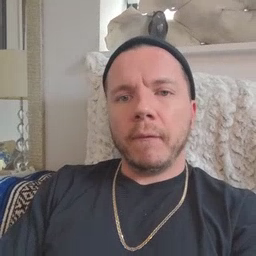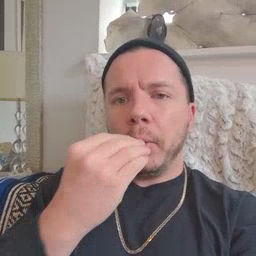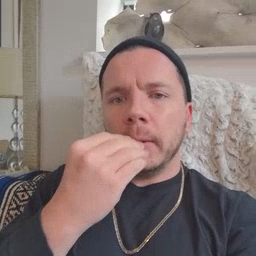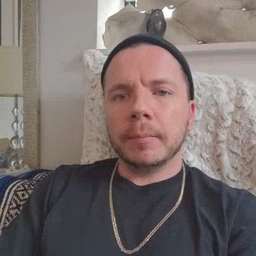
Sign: food